【题型】解答题　【知识点】立体几何　【难度】easy
在正方体$ABCD-A_1B_1C_1D_1$中，$AB=1$
.

\noindent (1) 求异面直线$A_1C$与$DD_1$
所成角的余弦值；

\noindent (2) 求三棱锥$B_1-A_1BC_1$
的体积.
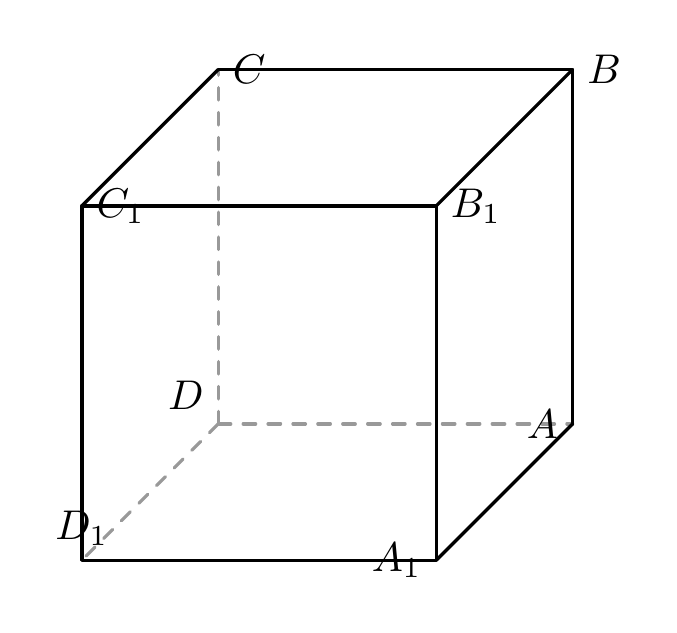
【解答】
【答案】(1)$\boldsymbol{\frac{\sqrt{3}}{3}}$ \\
(2)$\boldsymbol{\frac{1}{6}}$

\vspace{0.3cm}

\noindent 【分析】（1）求出$\angle A_1CC_1$的余弦值后可求异面直线$A_1C$与$DD_1$所成角的余弦值； \\
（2）利用等积法可求三棱锥$B_1-A_1BC_1$的体积.

\vspace{0.3cm}

\noindent 【详解】（1）

\noindent 因为$D_1D \parallel CC_1$，故$\angle A_1CC_1$或其补角为异面直线$A_1C$与$DD_1$所成角的余弦值，\\
因为$CC_1 \perp$平面$A_1B_1C_1D_1$，$A_1C_1 \subset$平面$A_1B_1C_1D_1$，所以$CC_1 \perp A_1C_1$，\\
而$A_1C=\sqrt{3}$，$CC_1=1$，故$\cos\angle A_1CC_1 = \frac{1}{\sqrt{3}} = \frac{\sqrt{3}}{3}$，\\
故异面直线$A_1C$，$DD_1$所成角的余弦值为$\frac{\sqrt{3}}{3}$.

\vspace{0.3cm}

\noindent （2）$V_{B_1-A_1BC_1} = V_{B-A_1B_1C_1} = \frac{1}{3} \times \frac{1}{2} \times 1 \times 1 \times 1 = \frac{1}{6}$.
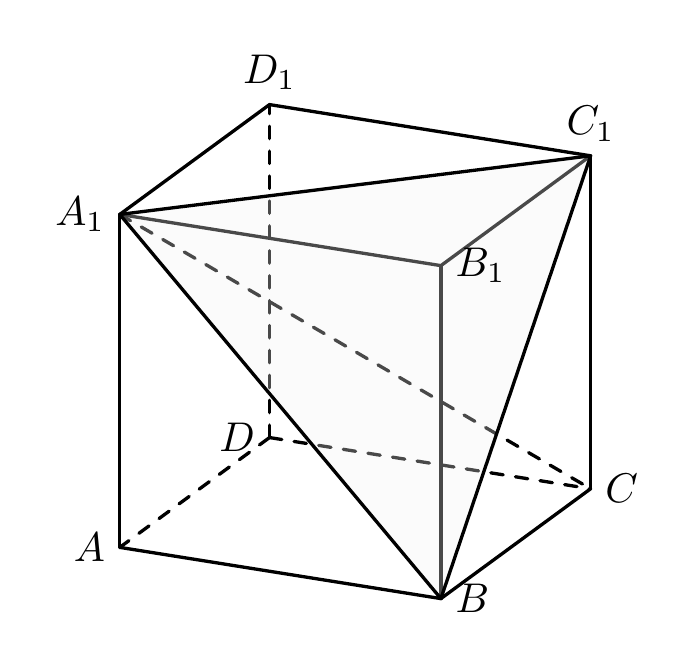